Here is the envelope spectrum of one vibration snapshot from a rolling-element bearing, with each characteristic fault-frequency family marked on the frequency axis. Determine the bearing's health state. Answer with exactly one of: normal, inner_race, outer_race, ball.
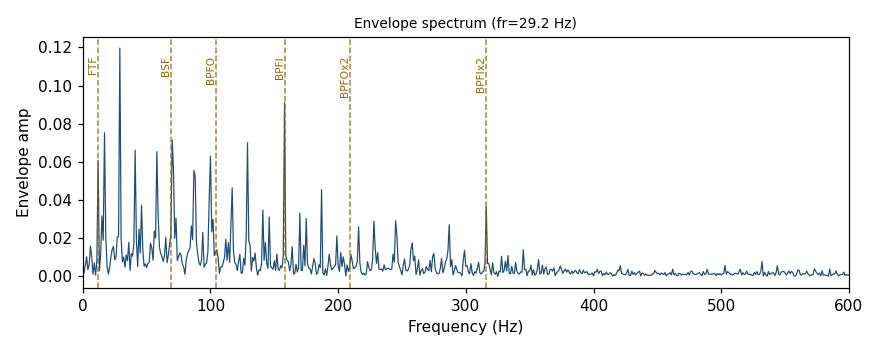
Answer: inner_race